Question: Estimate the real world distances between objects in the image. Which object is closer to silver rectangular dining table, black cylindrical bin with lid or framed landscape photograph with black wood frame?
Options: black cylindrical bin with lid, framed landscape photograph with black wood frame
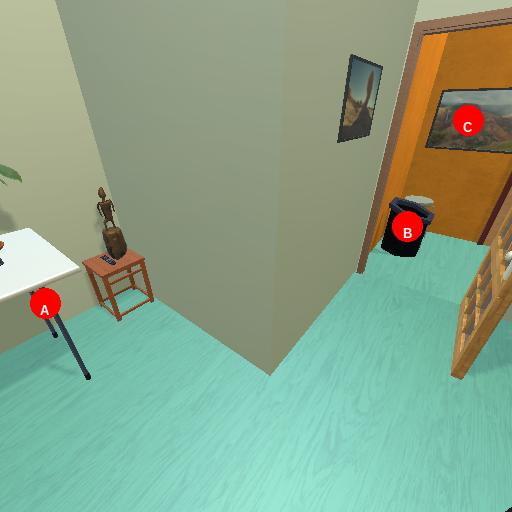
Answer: black cylindrical bin with lid